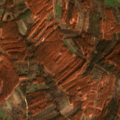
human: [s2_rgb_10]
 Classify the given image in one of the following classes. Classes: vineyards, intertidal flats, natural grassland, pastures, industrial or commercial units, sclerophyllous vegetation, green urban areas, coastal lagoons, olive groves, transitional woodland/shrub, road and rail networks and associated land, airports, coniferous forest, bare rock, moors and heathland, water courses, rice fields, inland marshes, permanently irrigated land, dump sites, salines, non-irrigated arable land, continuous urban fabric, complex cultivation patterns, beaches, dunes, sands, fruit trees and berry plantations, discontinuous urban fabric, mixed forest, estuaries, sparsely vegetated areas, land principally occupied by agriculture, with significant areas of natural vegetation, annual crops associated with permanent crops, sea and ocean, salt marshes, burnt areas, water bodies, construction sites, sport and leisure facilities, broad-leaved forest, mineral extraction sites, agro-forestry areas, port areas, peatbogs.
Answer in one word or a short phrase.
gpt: land principally occupied by agriculture, with significant areas of natural vegetation, broad-leaved forest, transitional woodland/shrub